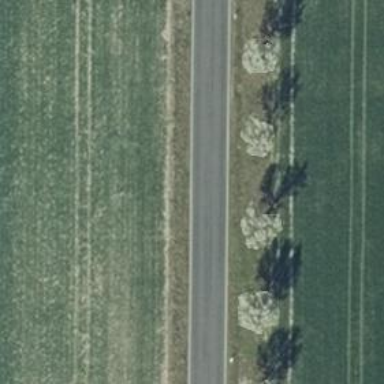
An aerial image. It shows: Row of deciduous broadleaved trees.